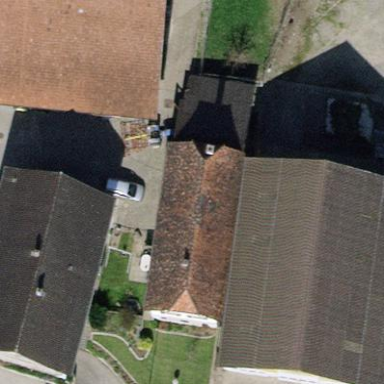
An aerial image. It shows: Farm building.